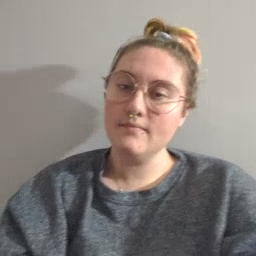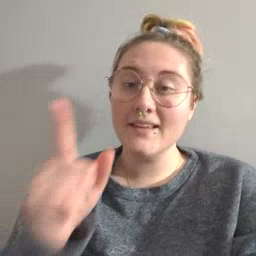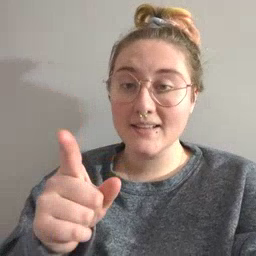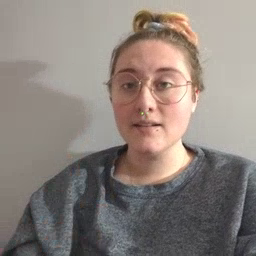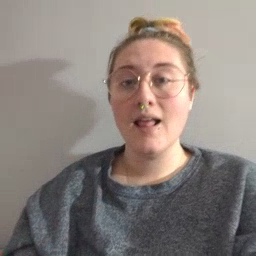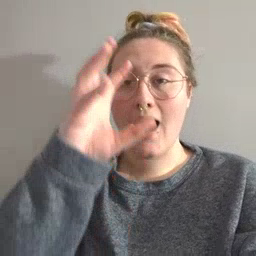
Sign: hesheit